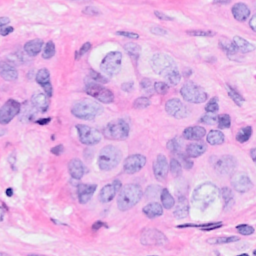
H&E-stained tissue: Breast